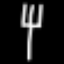
Label: fork